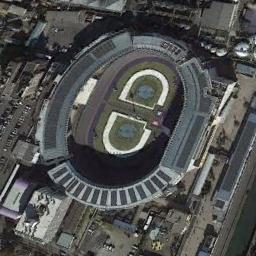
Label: stadium